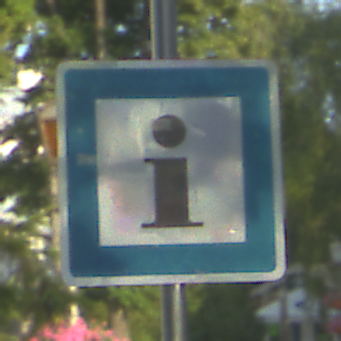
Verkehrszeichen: Informationsstelle
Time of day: SunriseSunset
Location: Outdoor (Suburban)
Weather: PartlyCloudy
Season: NotSpecified
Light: Natural